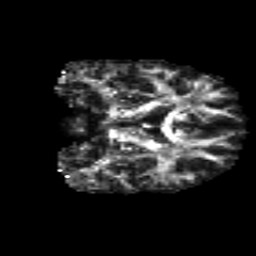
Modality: FA
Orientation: coronal
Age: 28
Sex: male
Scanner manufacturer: siemens
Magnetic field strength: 3 T
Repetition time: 8.8 s
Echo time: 0.085 s